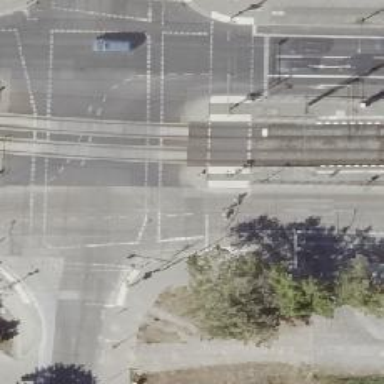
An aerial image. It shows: Footway crossing with traffic signals and island in the middle.